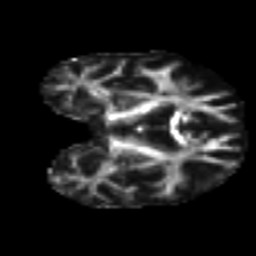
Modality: FA
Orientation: coronal
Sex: male
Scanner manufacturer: ge
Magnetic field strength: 3 T
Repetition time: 7 s
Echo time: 0.08 s